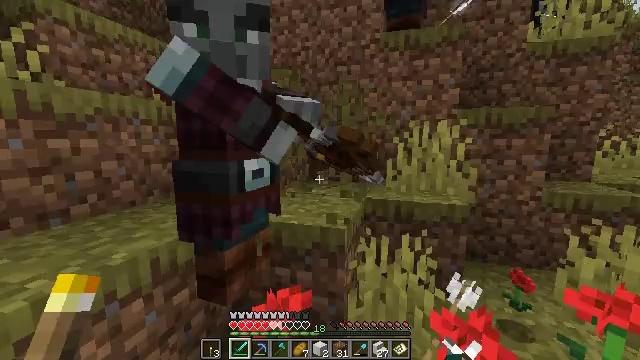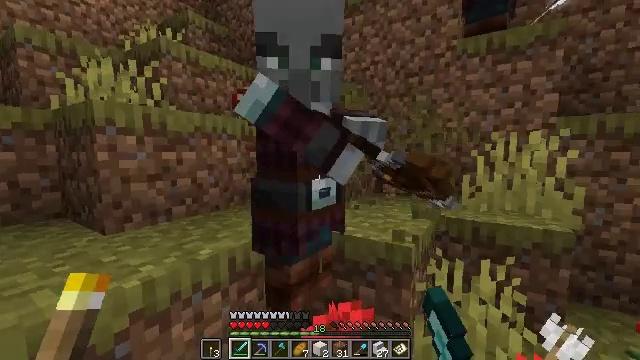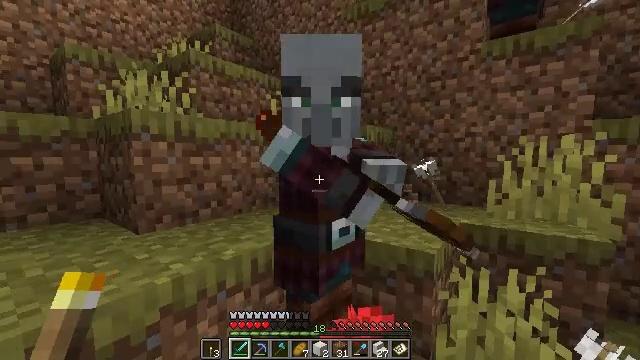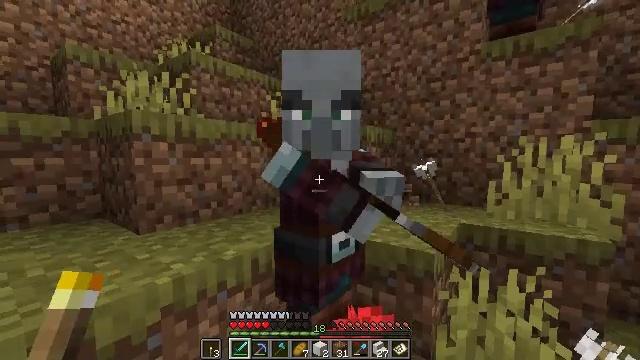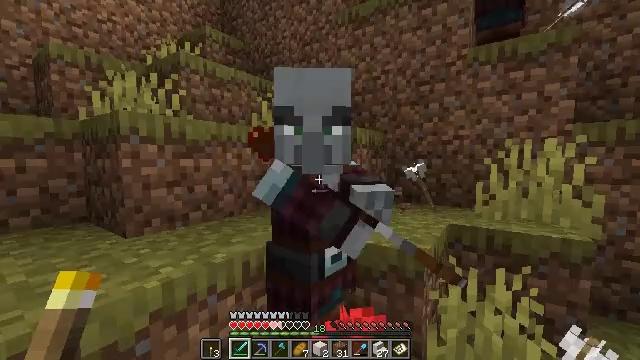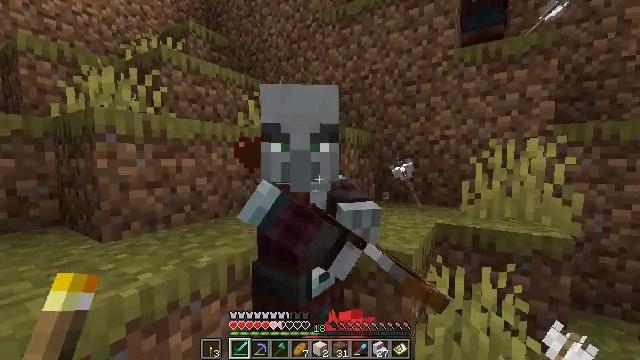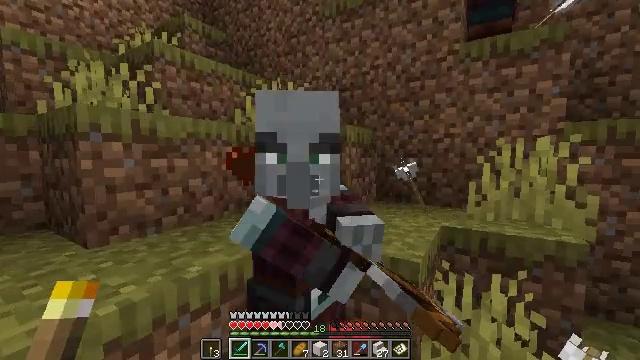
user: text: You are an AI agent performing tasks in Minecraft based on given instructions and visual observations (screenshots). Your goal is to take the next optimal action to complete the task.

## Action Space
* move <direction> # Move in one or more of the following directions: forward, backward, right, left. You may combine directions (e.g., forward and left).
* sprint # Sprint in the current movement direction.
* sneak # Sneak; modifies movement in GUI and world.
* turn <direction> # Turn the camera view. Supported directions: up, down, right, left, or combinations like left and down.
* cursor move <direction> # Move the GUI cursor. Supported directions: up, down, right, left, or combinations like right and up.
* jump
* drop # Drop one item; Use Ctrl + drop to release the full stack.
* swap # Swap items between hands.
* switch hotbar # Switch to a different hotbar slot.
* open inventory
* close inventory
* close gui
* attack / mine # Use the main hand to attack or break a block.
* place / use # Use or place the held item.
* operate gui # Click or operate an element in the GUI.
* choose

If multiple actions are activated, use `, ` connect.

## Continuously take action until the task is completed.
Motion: motion action
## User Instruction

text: Eliminate hostile mobs.
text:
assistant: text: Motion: turn left and up
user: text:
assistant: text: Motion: turn left and up, attack / mine
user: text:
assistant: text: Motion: attack / mine
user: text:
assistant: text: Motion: turn right, attack / mine
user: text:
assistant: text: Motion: move forward, turn right, attack / mine
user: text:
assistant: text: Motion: move forward, attack / mine
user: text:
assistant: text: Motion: attack / mine